Aerial crown-view tile of a tropical tree (Barro Colorado Island, Panama), acquired 20250414:
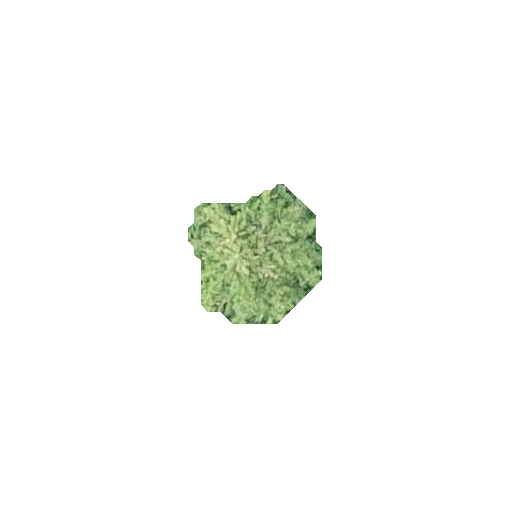
Species: Quararibea stenophylla
GBIF accepted scientific name: Quararibea stenophylla
Crown area: 20.393 m²